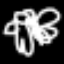
Label: angel